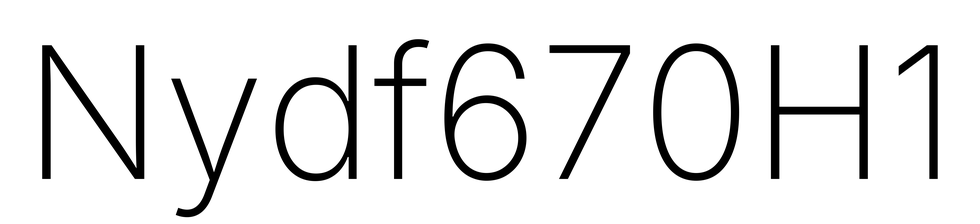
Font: Inter_ExtraLight